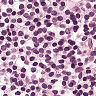
Metastatic tissue present: no